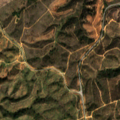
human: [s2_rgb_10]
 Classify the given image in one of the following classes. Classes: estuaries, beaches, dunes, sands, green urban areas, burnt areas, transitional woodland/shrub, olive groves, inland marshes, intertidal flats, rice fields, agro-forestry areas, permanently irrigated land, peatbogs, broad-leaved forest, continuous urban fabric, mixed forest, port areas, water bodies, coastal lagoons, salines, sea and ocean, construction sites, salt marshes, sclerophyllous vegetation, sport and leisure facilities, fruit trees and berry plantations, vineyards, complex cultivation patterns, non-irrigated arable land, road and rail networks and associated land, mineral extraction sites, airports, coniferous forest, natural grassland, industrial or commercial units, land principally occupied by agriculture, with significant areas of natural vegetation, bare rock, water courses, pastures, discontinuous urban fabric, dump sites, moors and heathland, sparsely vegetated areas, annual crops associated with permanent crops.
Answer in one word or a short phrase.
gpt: transitional woodland/shrub